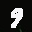
Label: 9